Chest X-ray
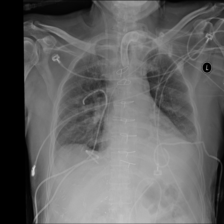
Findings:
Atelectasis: negative
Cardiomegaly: negative
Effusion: negative
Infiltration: negative
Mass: negative
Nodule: negative
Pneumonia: negative
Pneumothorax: negative
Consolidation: negative
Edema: negative
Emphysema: negative
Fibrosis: negative
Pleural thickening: negative
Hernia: negative